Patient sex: M
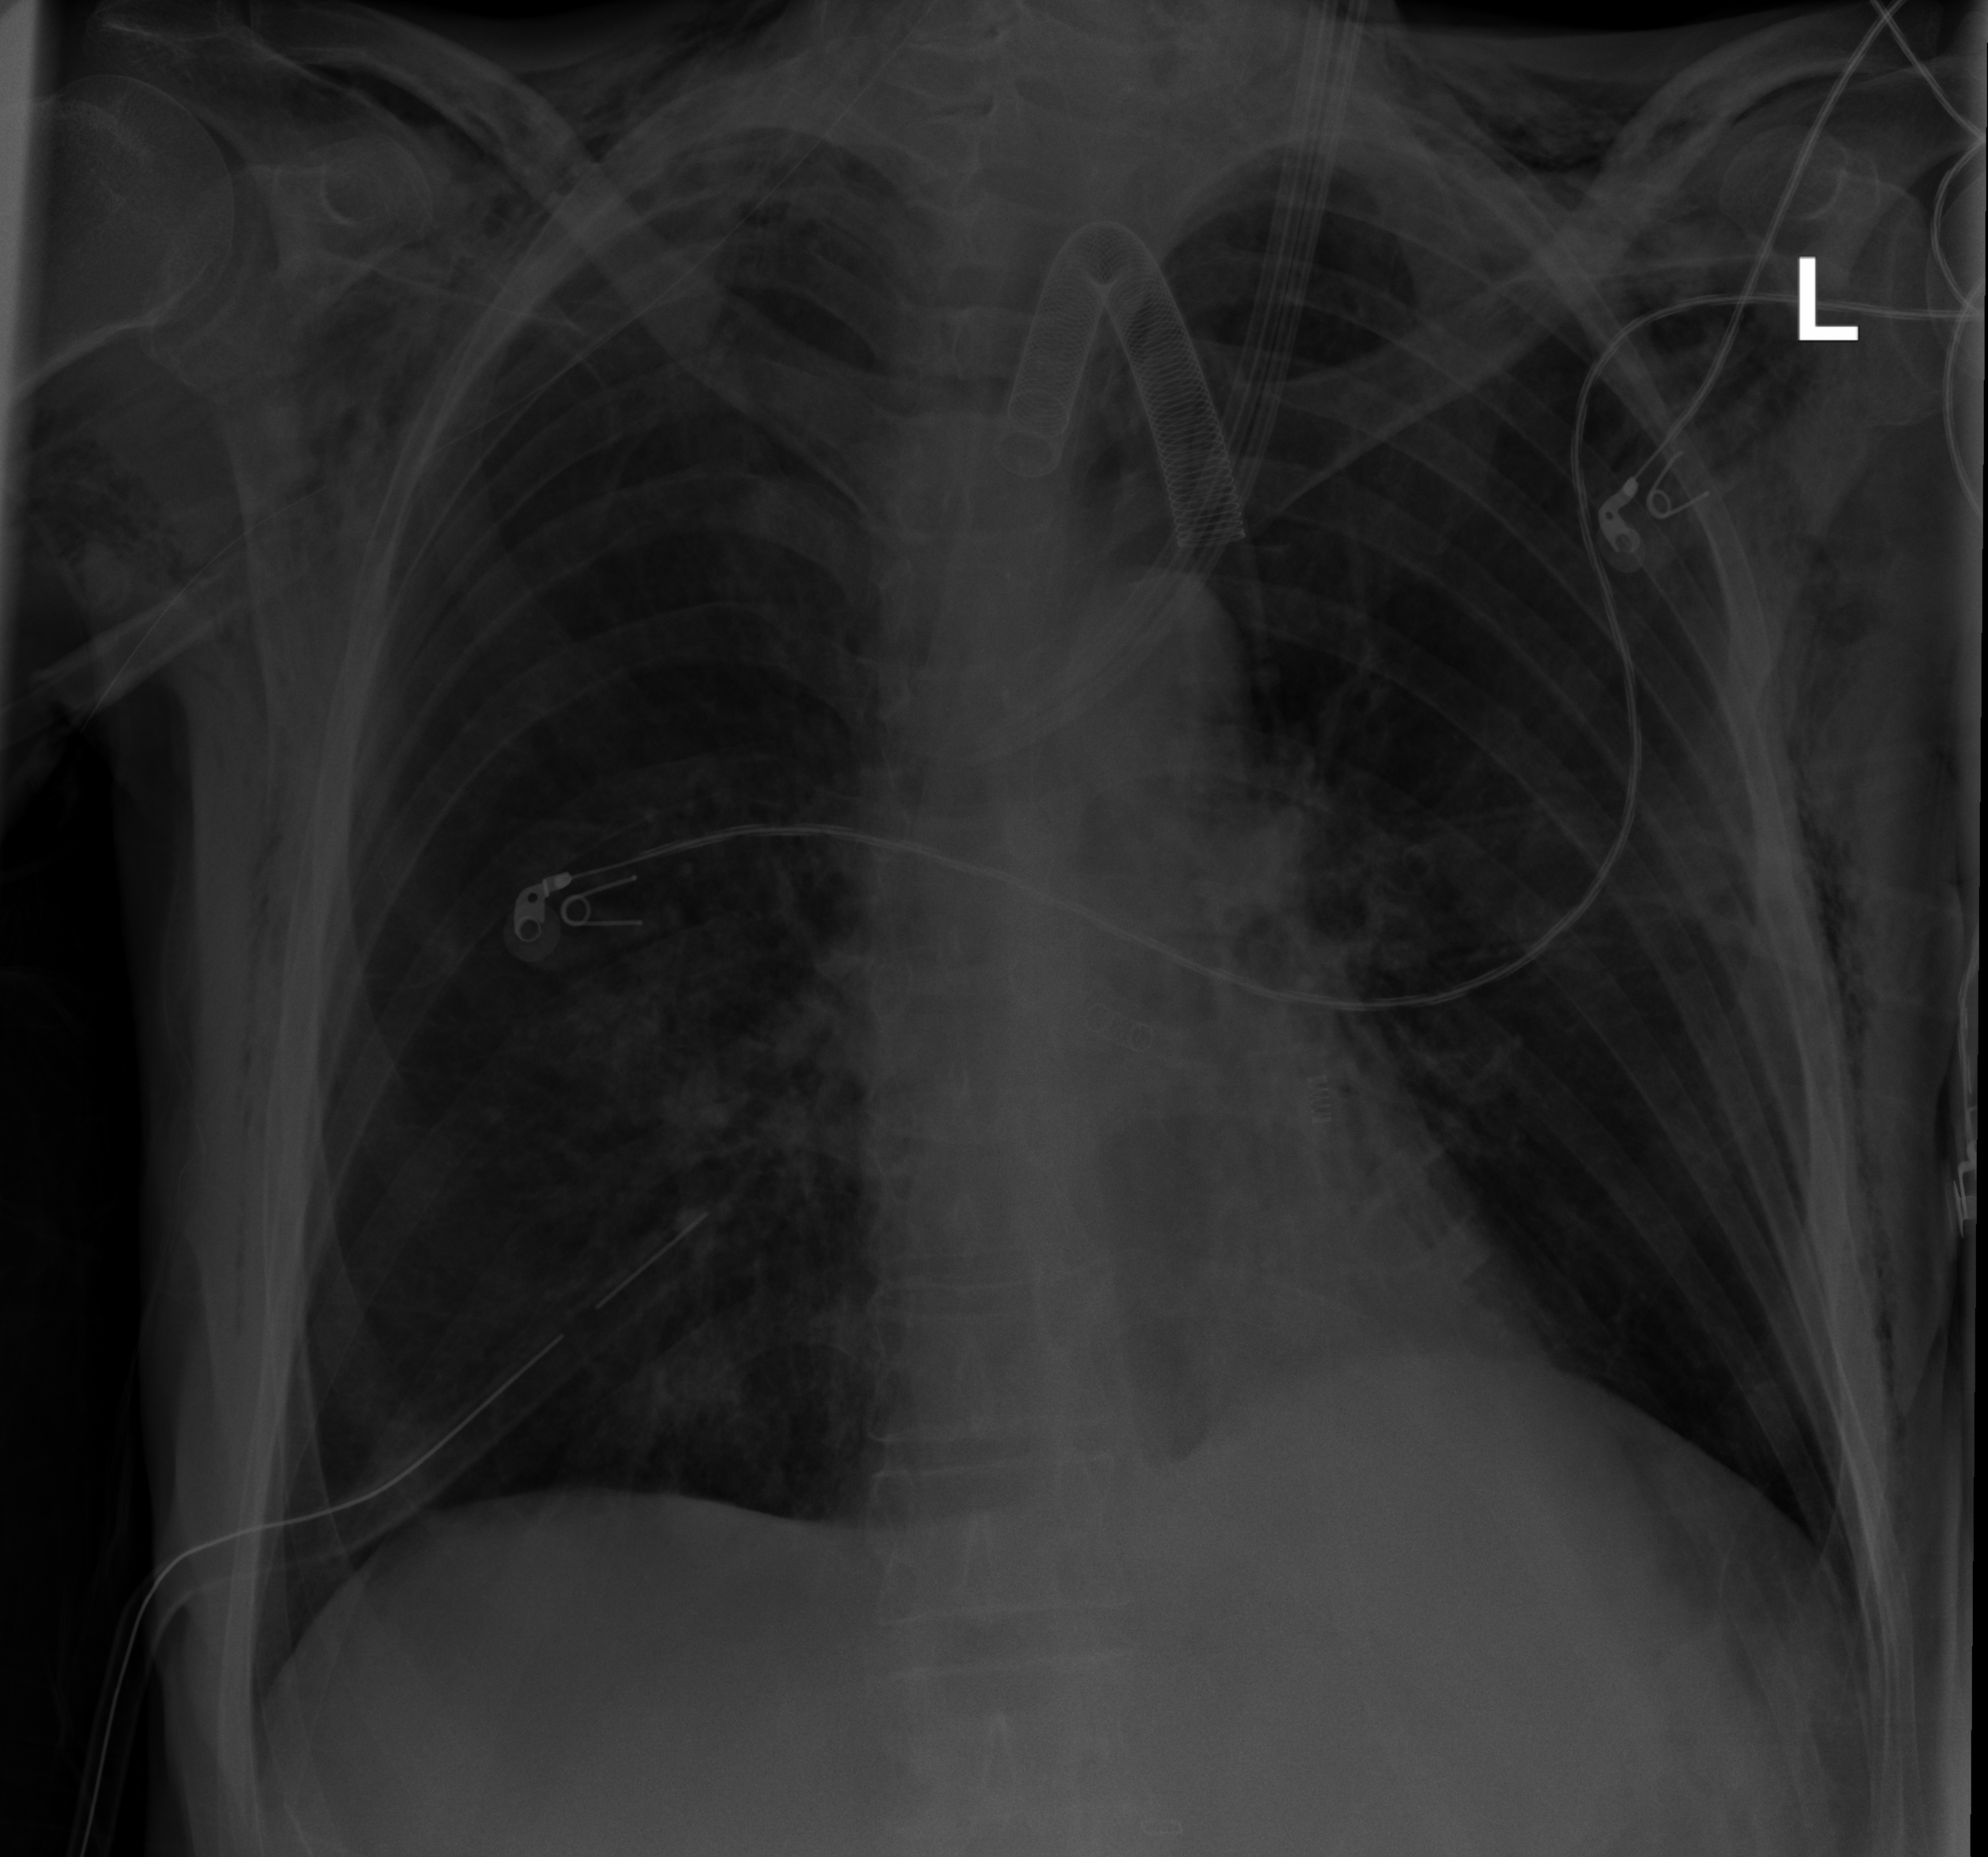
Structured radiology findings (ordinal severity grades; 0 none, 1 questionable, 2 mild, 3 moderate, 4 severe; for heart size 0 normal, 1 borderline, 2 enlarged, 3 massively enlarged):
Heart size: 0
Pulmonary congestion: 0
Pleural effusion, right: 0
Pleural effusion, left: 0
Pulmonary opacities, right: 0
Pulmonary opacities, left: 0
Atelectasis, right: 2
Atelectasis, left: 0